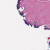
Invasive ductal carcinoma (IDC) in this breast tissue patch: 0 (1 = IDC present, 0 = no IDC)